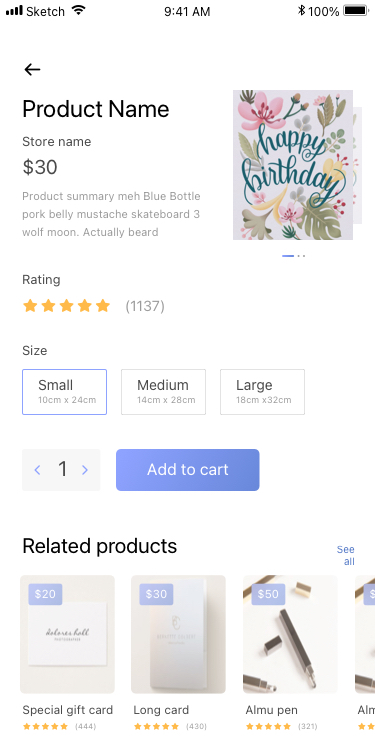
Text in this UI design:
Related products
See all
Size
Rating
1
Product Name
Store name
$30
Product summary meh Blue Bottle pork belly mustache skateboard 3 wolf moon. Actually beard